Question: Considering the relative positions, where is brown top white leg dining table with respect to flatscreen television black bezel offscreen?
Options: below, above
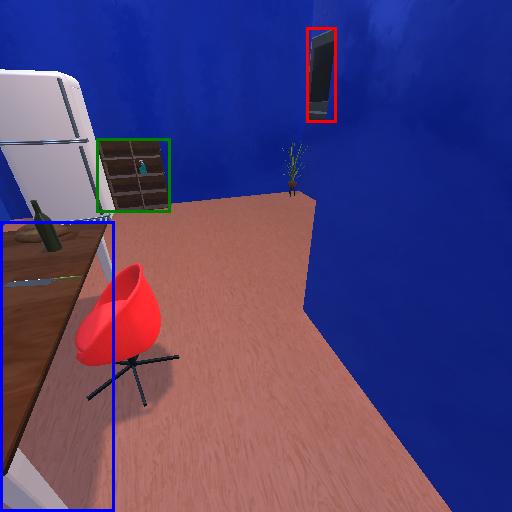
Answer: below